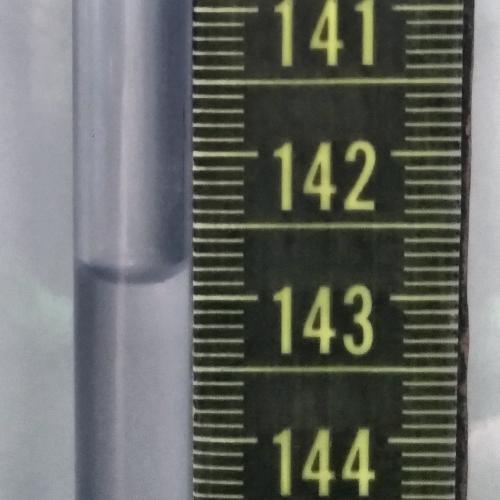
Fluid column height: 142.9 cm